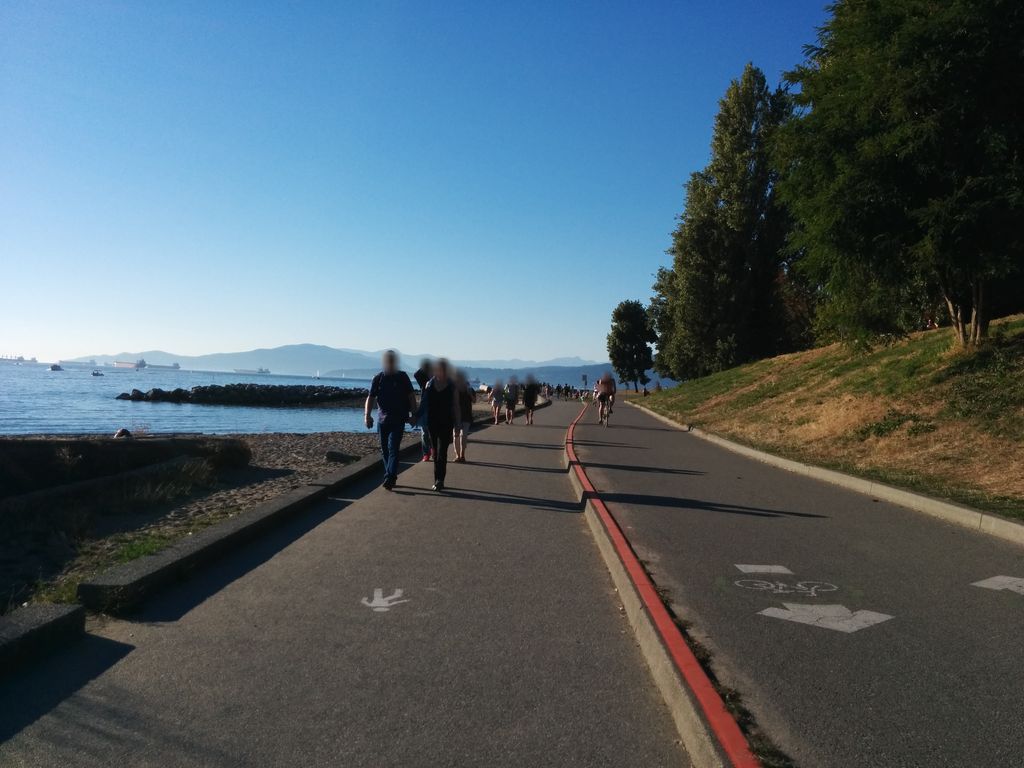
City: vancouver